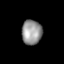
Tissue: lung
Cell type: Epithelial cells
Senescence score: 0.2007
Nuclear area (px): 487
Mean DAPI intensity: 149.097